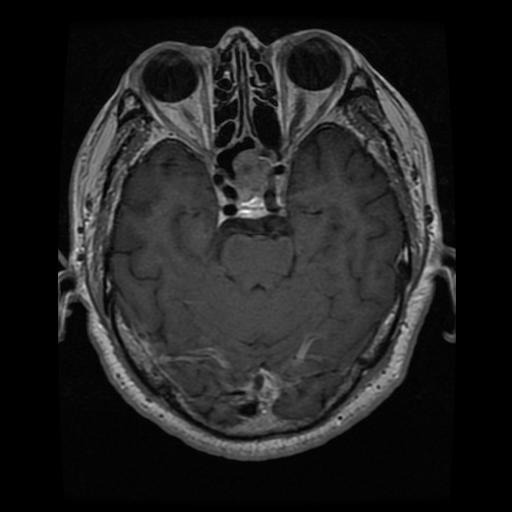
Label: pituitary